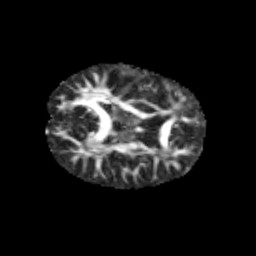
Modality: FA
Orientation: axial
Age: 9
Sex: male
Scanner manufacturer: siemens
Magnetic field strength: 3 T
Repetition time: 3.8 s
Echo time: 0.07 s